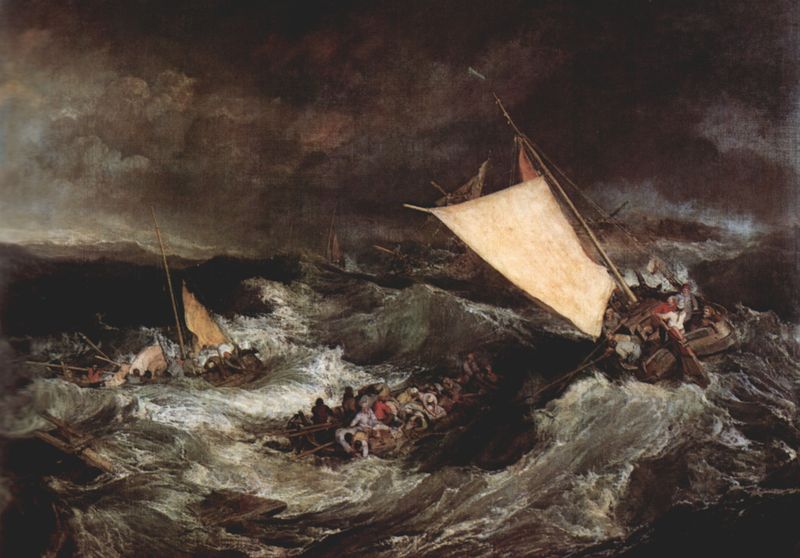
Titel: Schiffbruch
Künstler: William Turner
Standort: London
Institution: Tate Gallery
Schlagwörter: blau, dunkel, felsen, gemälde, gewitter, himmel, mann, meer, schatten, wasser, weiß, wolken, frauen, gelb, grün, landschaft, menschen, ocker, see, abend, braun, grau, hintergrund, holz, hut, hüte, licht, männer, nacht, schwarz, vordergrund, rot, wolke, beige, leute, malerei, leinen, tod, tot, holland, öl, dämmerung, ferne, horizont, wind, pastos, insel, dunkelheit, personen, tal, boot, boote, paddel, ruder, turm, gischt, klar, küste, schiff, schiffe, segel, segelboot, welle, wellen, düster, zwei, leine, mast, segelschiff, kamm, lila, violett, bug, masten, romantik, schaum, angst, brandung, havarie, katastrophe, not, orkan, planken, schiffbruch, seenot, seestück, seile, sinken, sturm, stürmisch, treibgut, unglück, unruhe, untergang, unwetter, wellengang, wogen, ruderboot, ruderer, finster, stimmung, hoch, leuchten, segelboote, klippe, ozean, regen, düsternis, seil, gefahr, matrose, kontrolle, seegang, verzweiflung, bedrohung, strudel, floss, hilfe, dramatisch, unfall, medusa, kapitän, caspar david friedrich, verloren, kentern, rettung, seelandschaft, tief, bord, schwere, delacroix, heck, segelmast, branden, segelbooz, besatzung, mannschaft, seeleute, schieflage, barke, beschienen, seebild, hochsee, tischt, william turner, schiffsbruch, ertrinken, brecher, marinebild, rahe, mastbruch, wellenberge, wellental, wolkenberge, woklen, eugene, kippen, tie, kathastrophe, dantebarke, toten, zerschellen, hauptsegel, hochseh, mas, mastsegel, schiffsbruhc, sochsee, solz, wellentürme, wasser#, weltmeere